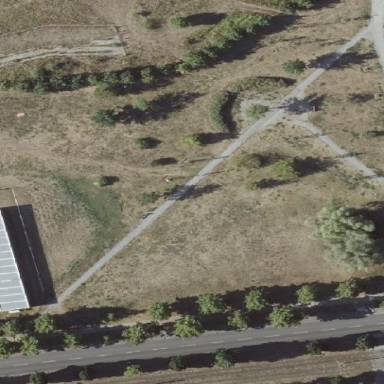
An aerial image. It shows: Park.